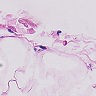
Metastatic tissue present: no